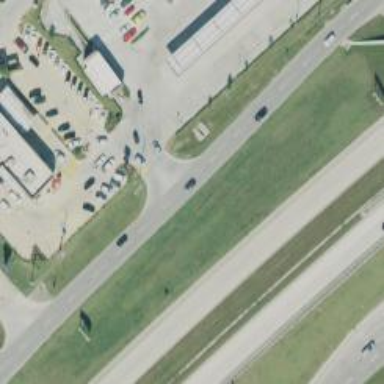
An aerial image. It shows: Secondary road with frontage road.